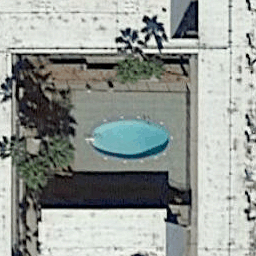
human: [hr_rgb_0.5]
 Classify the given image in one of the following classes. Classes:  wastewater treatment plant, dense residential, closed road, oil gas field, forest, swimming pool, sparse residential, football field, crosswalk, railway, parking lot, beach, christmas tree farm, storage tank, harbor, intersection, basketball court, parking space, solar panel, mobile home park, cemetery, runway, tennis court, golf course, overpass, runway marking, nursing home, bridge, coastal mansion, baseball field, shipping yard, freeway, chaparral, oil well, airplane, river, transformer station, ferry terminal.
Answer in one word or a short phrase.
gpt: swimming pool